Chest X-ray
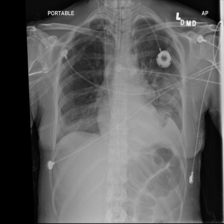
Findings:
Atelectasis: positive
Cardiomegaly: negative
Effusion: positive
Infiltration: positive
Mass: negative
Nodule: negative
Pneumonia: negative
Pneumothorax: negative
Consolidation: negative
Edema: negative
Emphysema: negative
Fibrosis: negative
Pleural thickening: negative
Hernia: negative